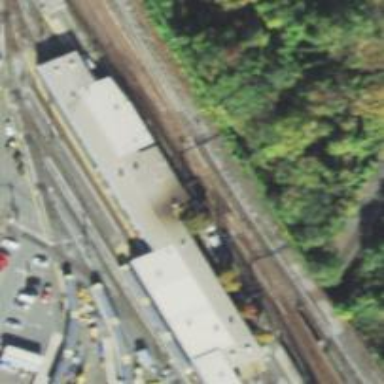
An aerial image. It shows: Electrified rail spur.